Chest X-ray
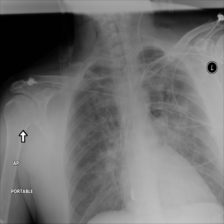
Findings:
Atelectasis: negative
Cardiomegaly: negative
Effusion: negative
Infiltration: positive
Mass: negative
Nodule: negative
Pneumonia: negative
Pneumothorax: negative
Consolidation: positive
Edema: negative
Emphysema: negative
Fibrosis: negative
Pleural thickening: negative
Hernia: negative